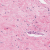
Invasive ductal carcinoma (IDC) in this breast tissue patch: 0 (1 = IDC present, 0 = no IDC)